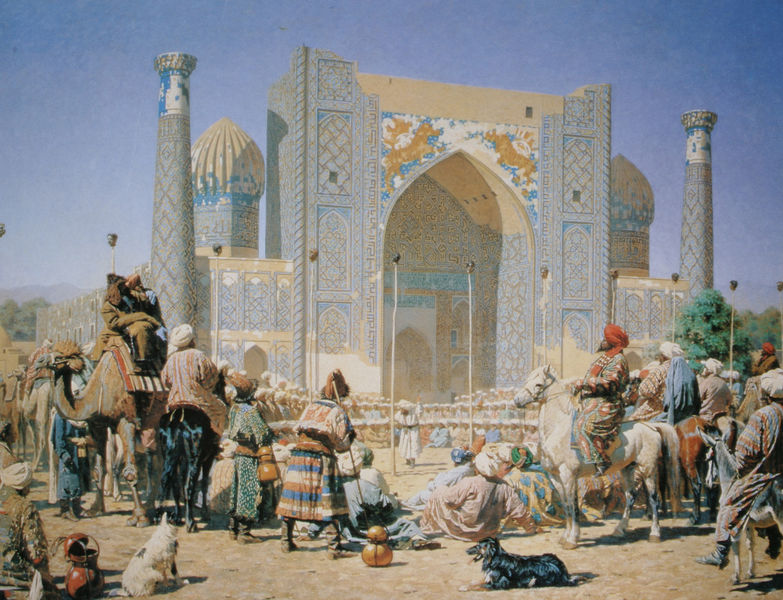
Titel: Sie triumphieren
Künstler: Vasily V. Vereshchagin
Standort: Moskau
Institution: Tretjakow-Galerie
Schlagwörter: baum, blau, dunkel, himmel, mann, schatten, weiß, wolken, bäume, frauen, grün, menschen, ocker, sand, sitzen, stadt, bunt, frankreich, frau, hell, kleider, licht, männer, pastell, schwarz, säule, säulen, tür, vordergrund, gebäude, hund, hunde, rot, schloss, tier, tiere, beige, muster, ornament, tanz, bart, bärte, kleidung, mensch, stehen, erde, hügel, strauch, busch, büsche, kirche, sonne, boden, gewand, mantel, realismus, stoff, stoffe, decke, personen, person, rosa, esel, handel, pferd, pferde, reiter, turm, fell, sattel, zaumzeug, topf, farbig, liegen, sitz, bogen, türen, tribüne, zuschauer, gepäck, berge, farben, hitze, wüste, mauer, wolkenlos, markt, platz, beladen, kuppel, dekoration, wettkampf, dekor, ornamente, streifen, palme, tor, arena, karawane, schwarze, eingang, stangen, gefäss, moschee, orient, orientalisch, türmchen, türme, palast, heiss, festung, groß, tumult, volk, stiefel, kacheln, mosaik, gefässe, menschenmenge, schimmel, portal, tore, arabisch, löwen, spitzbogen, grab, kund, anblick, lanzen, palmen, tempel, stange, maulesel, orientalismus, tunika, indien, turban, arabien, islam, behälter, gläubige, marokko, osten, turbane, monument, ägypten, tempelberg, nischen, minarett, artist, kamel, decken, lagern, gerome, straßenhunde, minarette, wandbemalung, fahnenstangen, hecheln, basar, beduine, beduinen, morgenland, dunstig, kamele, kunstwerk, minaret, babylon, mosche, sättel, muslime, usbekistan, kameltreiber, taj mahal, dromedare, samarkand, zwiebelkuppel, kamelreiter, vorbeter, gebetsturm, kalebassen, kamelführer, turnban, tümre, uspekistan, wettbeweb, kalebasse, grünm, farbig#, #baum, mionarett, ishtartor, oriuent, himmel., smarkand